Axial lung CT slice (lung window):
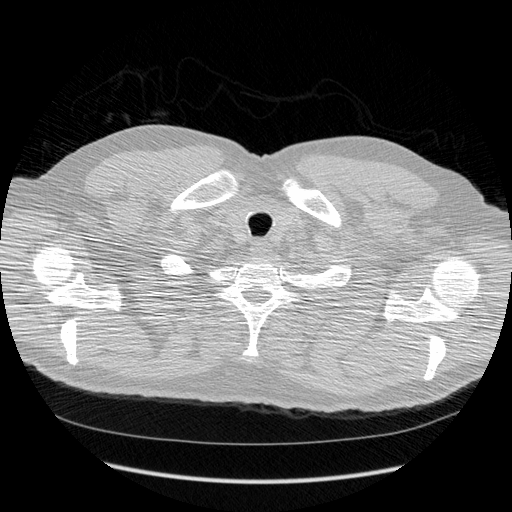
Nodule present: no